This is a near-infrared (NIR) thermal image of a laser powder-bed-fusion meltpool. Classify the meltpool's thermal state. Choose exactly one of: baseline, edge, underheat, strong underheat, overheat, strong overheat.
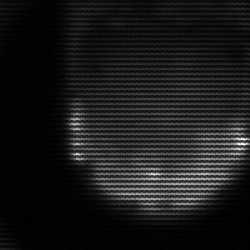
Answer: edge